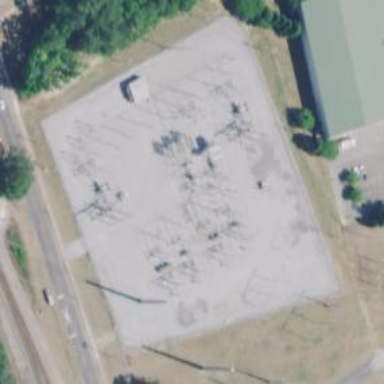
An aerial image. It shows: Switch used for power control.